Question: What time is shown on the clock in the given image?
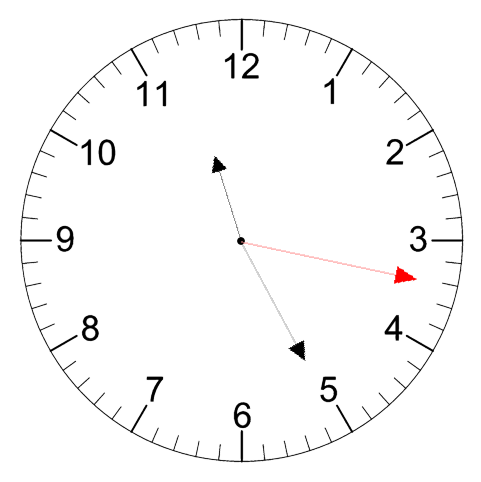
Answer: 11:25:17